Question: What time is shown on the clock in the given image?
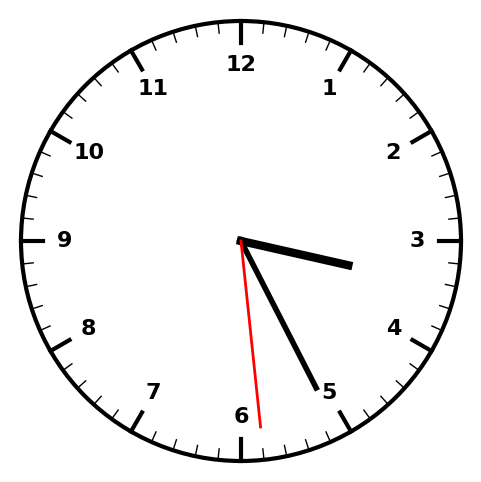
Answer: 03:25:29